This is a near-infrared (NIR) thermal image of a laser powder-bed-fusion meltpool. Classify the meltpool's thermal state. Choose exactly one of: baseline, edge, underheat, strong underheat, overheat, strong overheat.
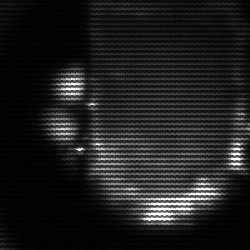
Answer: baseline